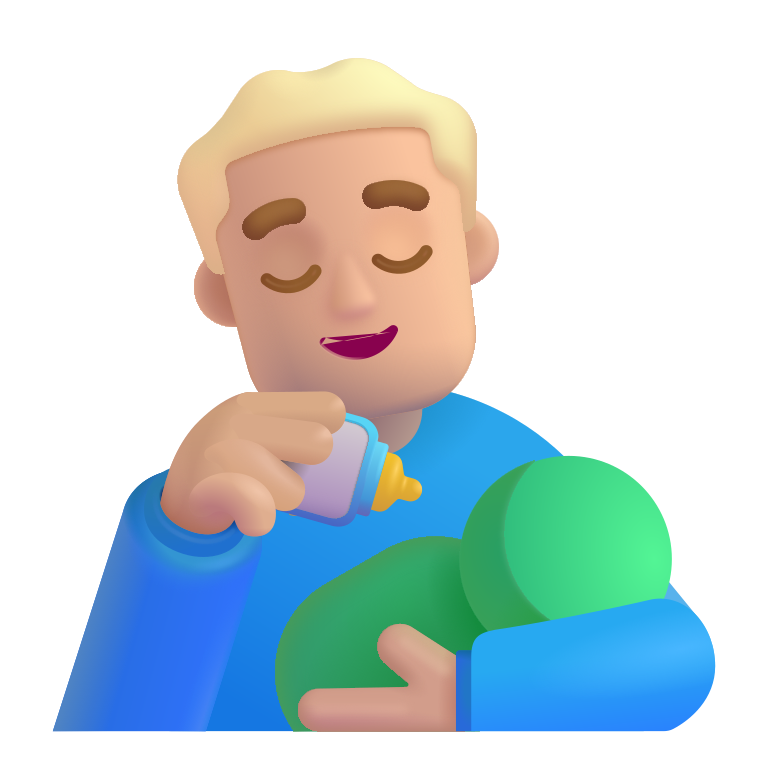
man feeding baby color  light